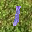
Label: 1